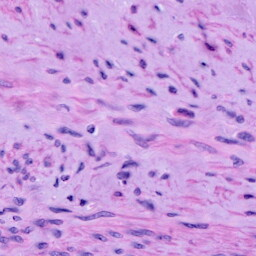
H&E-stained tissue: Cervix